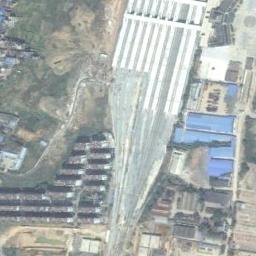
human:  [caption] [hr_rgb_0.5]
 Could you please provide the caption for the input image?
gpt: The railway station is next to some buildings and grass .

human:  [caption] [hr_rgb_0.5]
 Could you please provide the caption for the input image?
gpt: The railway station has lots of railways and white buildings and some other buildings are next to the railway station .

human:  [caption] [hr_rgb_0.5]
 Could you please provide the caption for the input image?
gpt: Many buildings of different shapes are beside the railway station .

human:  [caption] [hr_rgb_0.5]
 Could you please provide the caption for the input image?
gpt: A nice suburban railway station .

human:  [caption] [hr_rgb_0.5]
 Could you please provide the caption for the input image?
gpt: There are some buildings and bare land near the railway station .